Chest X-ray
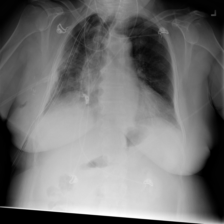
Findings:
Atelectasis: negative
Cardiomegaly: negative
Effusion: negative
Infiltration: negative
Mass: negative
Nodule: negative
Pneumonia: negative
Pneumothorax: negative
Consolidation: negative
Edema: negative
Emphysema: negative
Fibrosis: negative
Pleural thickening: negative
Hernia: negative